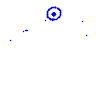
Particle: kaon